Interaction volume radius: 10 \u00c5
Interaction volume height: 10 \u00c5
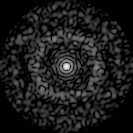
Disorder parameter: 0.8491